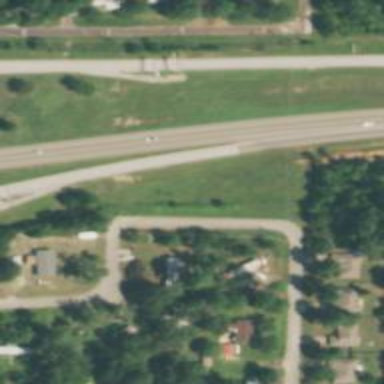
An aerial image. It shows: Trunk link highway.